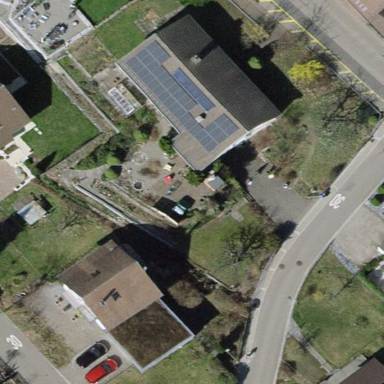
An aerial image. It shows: Gabled roof house.